Question: The app creates several notifications with a page and an action. These notifications are stacked/grouped.
However, the associated actions are not working, an error is shown on the smartwatch when clicking on the blue round action button. It is working without the grouping or without the page. It is also working for actions on the group summary notification. It should work on the single notifications. What needs to be changed?
'''
public static ArrayList<Notification> buildDemoNotifications(Context context) {
ArrayList<Notification> notifications = new ArrayList<Notification>();
notifications.add(buildNotification(context, R.string.notification_one_title, R.string.notification_one_content));
notifications.add(buildNotification(context, R.string.notification_two_title, R.string.notification_two_content));
notifications.add(buildSummaryNotification(context));
return notifications;
}
private static Notification buildSummaryNotification(Context context) {
PendingIntent contentIntent = createAppPendingIntent(context);
return new NotificationCompat.Builder(context)
.setGroup(GROUP_KEY)
.setGroupSummary(true)
.setSmallIcon(R.drawable.ic_launcher)
// this is working
.addAction(R.drawable.ic_launcher, context.getString(R.string.notification_action), contentIntent)
.build();
}
private static Notification buildNotification(Context context, int title, int text) {
PendingIntent contentIntent = createAppPendingIntent(context);
NotificationCompat.Builder notificationBuilder = new NotificationCompat.Builder(context)
.setContentTitle(context.getResources().getString(title))
.setContentText(context.getResources().getString(text))
// this is not working
.addAction(R.drawable.ic_launcher, context.getString(R.string.notification_action), contentIntent)
.setGroup(GROUP_KEY);
NotificationCompat.WearableExtender extender = buildExtenderWithPage(context);
return extender
.extend(notificationBuilder)
.build();
}
private static NotificationCompat.WearableExtender buildExtenderWithPage(Context context) {
Notification pageNotification =
new NotificationCompat.Builder(context)
.setSmallIcon(R.drawable.ic_launcher)
.setContentTitle(context.getResources().getString(R.string.notification_page_title))
.setContentText(context.getResources().getString(R.string.notification_page_content))
.build();
return new NotificationCompat.WearableExtender()
.addPage(pageNotification);
}
'''
There is a demo app for testing at <URL>
This is the logcat on verbose level of the watch. No exception:
'''
09-17 22:19:20.029 <PHONE>/? I/ActivityManager: START u0 {flg=0x10000000 cmp=com.google.android.wearable.app/com.google.android.clockwork.home.RemoteActionConfirmationActivity (has extras)} from pid 638 on display 0
09-17 22:19:20.119 462-462/? V/ActivityManager: Display changed displayId=0
09-17 22:19:20.219 462-486/? I/ActivityManager: Displayed com.google.android.wearable.app/com.google.android.clockwork.home.RemoteActionConfirmationActivity: +104ms
09-17 22:19:22.029 462-480/? W/ActivityManager: Launch timeout has expired, giving up wake lock!
09-17 22:19:23.189 820-855/? W/bt-btif: dm_pm_timer expires
09-17 22:19:23.189 820-855/? W/bt-btif: dm_pm_timer expires 0
09-17 22:19:23.189 820-855/? W/bt-btif: proc dm_pm_timer expires
09-17 22:19:24.649 462-486/? E/WindowManager: removeAppFromTaskLocked: token=AppWindowToken{ae795e48 token=Token{ae182d90 ActivityRecord{ae2d3b30 u0 com.google.android.wearable.app/com.google.android.clockwork.home.RemoteActionConfirmationActivity t1 f}}} not found.
09-17 22:19:24.659 165-165/? W/SurfaceFlinger: couldn't log to binary event log: overflow.
09-17 22:19:27.089 820-855/? W/bt-btif: dm_pm_timer expires
09-17 22:19:27.089 820-855/? W/bt-btif: dm_pm_timer expires 0
09-17 22:19:27.089 820-855/? W/bt-btif: proc dm_pm_timer expires
'''
The watch just shows an error message "An error occured"

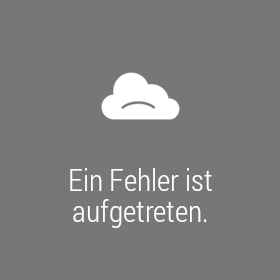
Answer: It might be something related to the pending intent request code. You are setting same request code for all the pending intents.
I just passed different code and checked in LG G watch. I am not sure this is what you are looking for..
Anyway clicking on "Open Maps" worked for me.
Edit:
Removed full source code